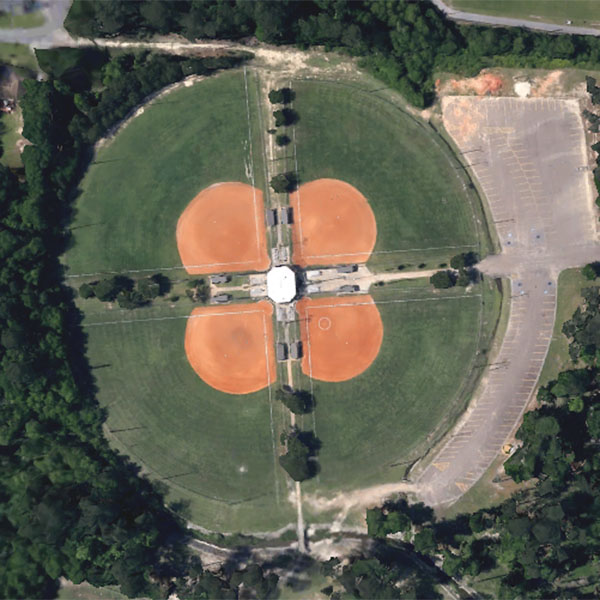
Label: BaseballField